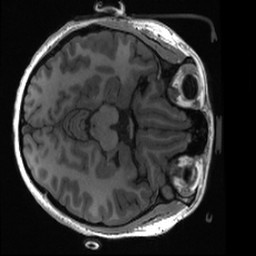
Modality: T1w
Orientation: axial
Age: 25
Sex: female